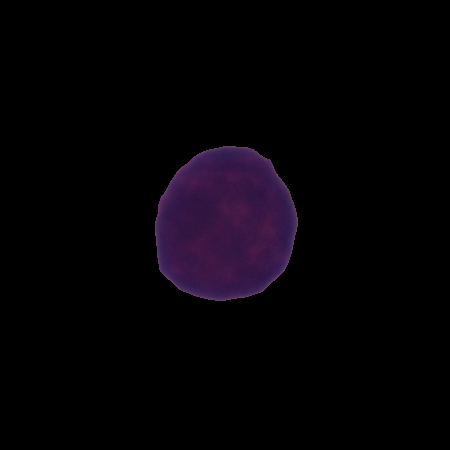
Label: healthy